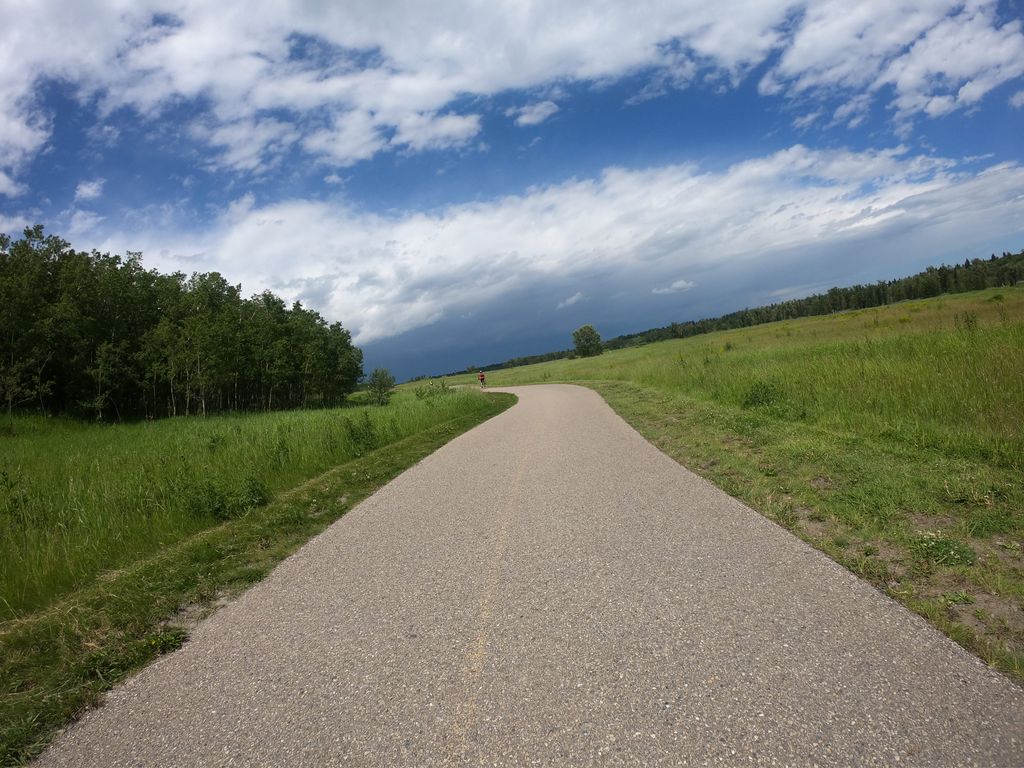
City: calgary